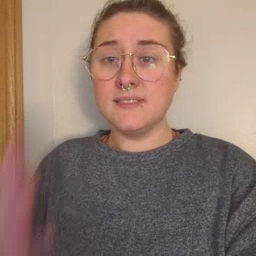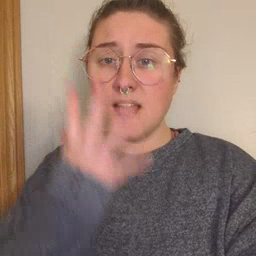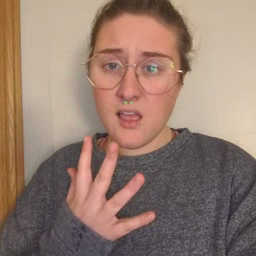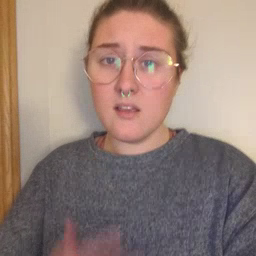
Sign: sad